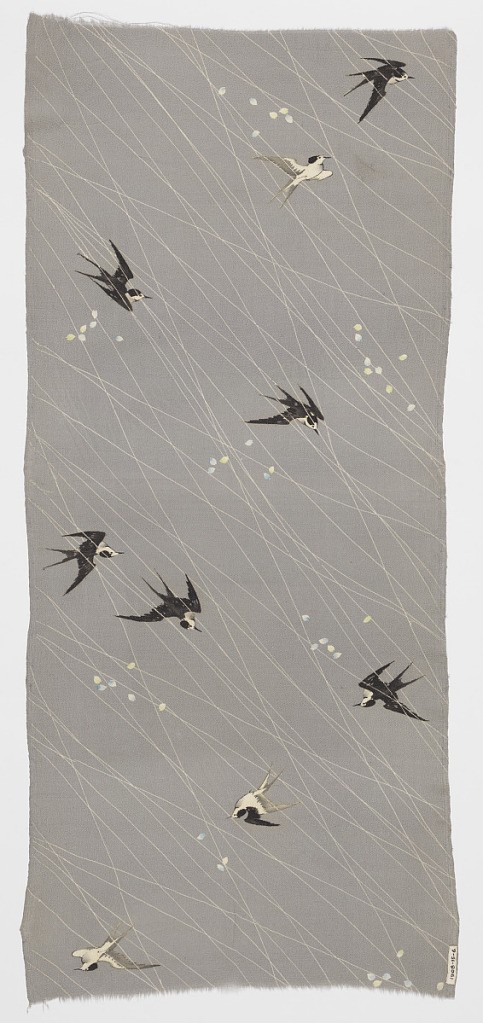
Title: Textile
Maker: Nampei
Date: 19th century
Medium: silk Technique: painted on plain weave using stenciled resist
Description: Plain gray silk crepe with swallows in black and shades of gray. Over the plain gray ground are strewn fine white lines and occasional groups of colored dots that look like falling flower petals.